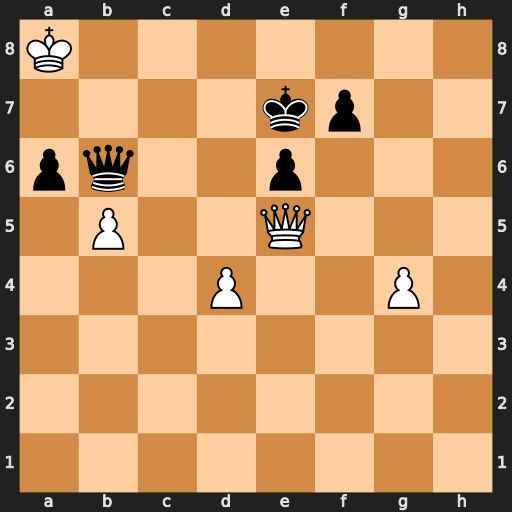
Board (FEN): K7/4kp2/pq2p3/1P2Q3/3P2P1/8/8/8
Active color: w
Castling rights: -
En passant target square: -
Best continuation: Qc5+ Qxc5 dxc5 axb5 c6